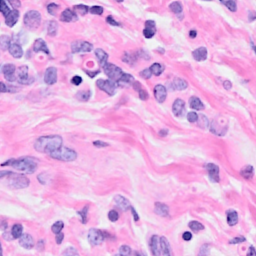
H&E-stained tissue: Breast